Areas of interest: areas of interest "Huaten Enterprise Group Yangzhou Production Base"
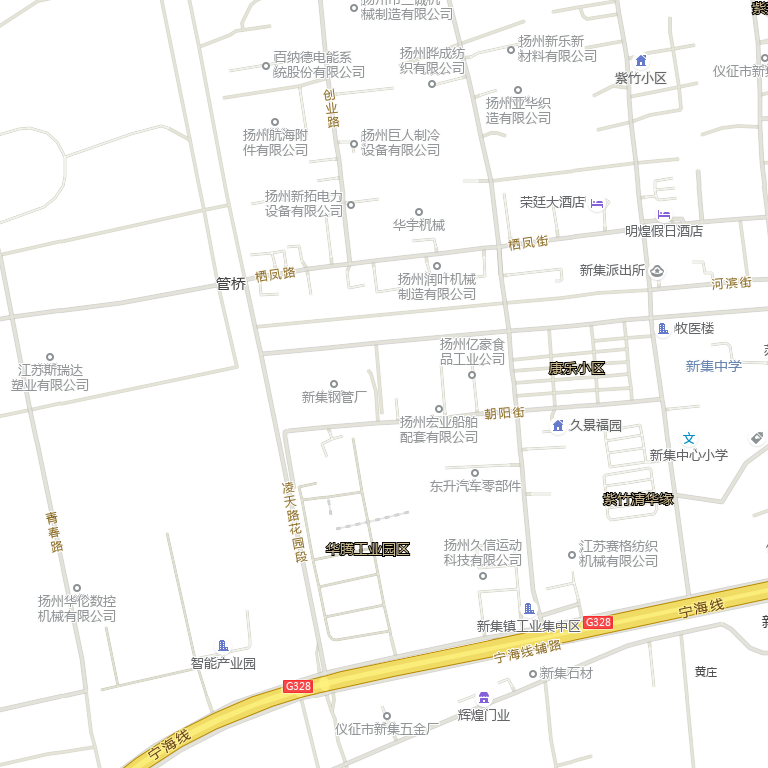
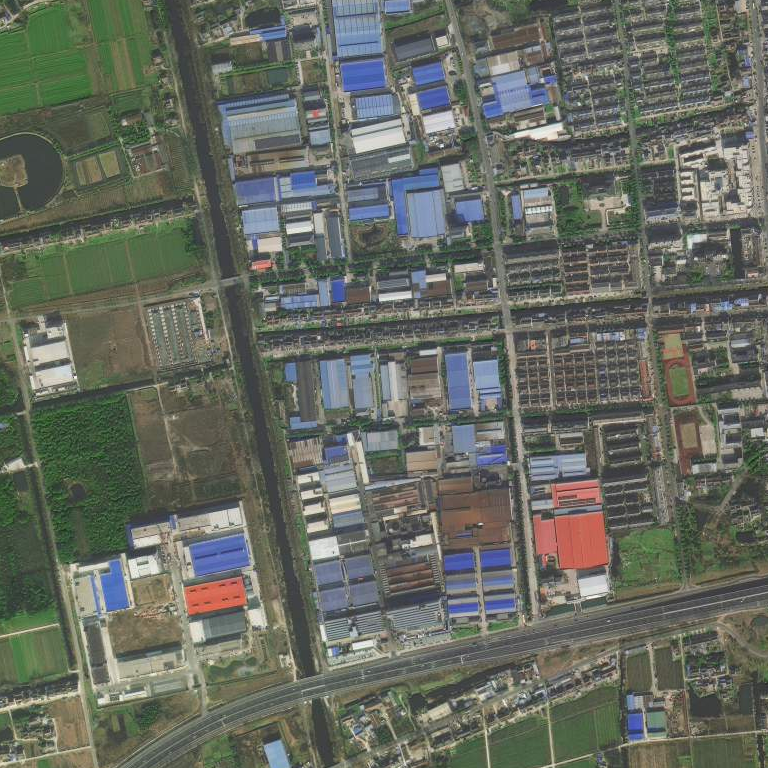